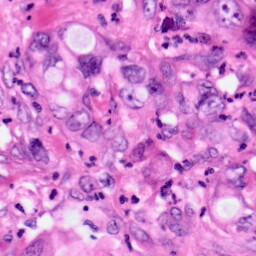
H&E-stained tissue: Pancreatic